Field crop: maize
Growth stage: 2
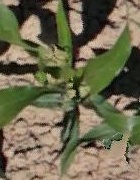
Species: maize